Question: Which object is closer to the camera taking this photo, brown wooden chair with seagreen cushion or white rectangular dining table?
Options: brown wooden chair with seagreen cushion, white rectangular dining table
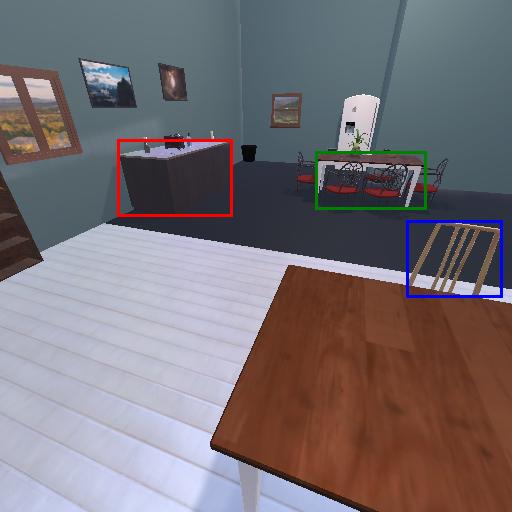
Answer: brown wooden chair with seagreen cushion